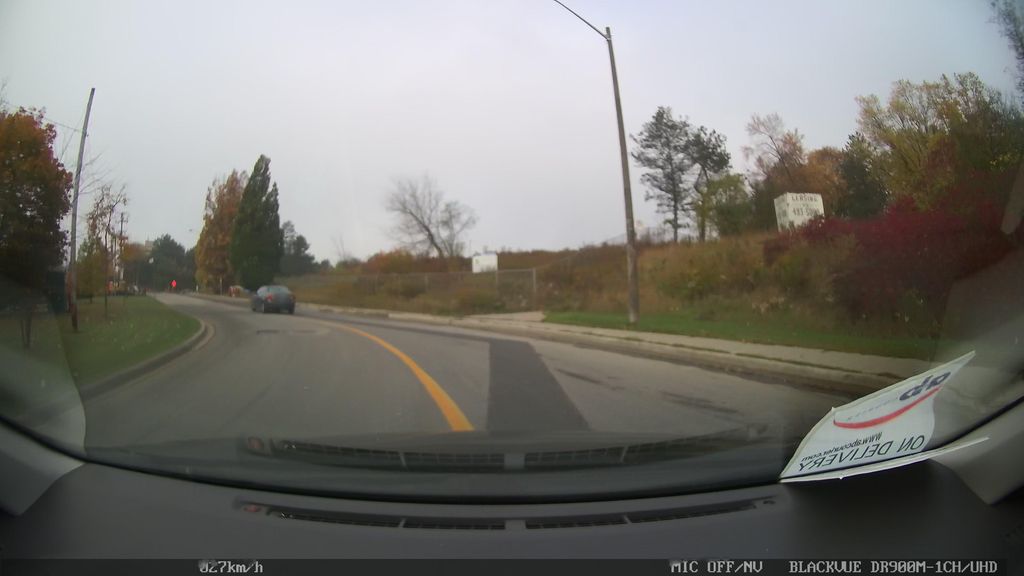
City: toronto